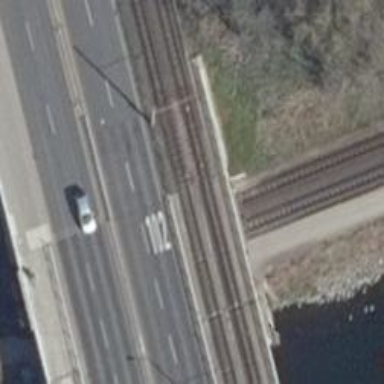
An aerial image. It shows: Tram bridge with contact lines for electrification.